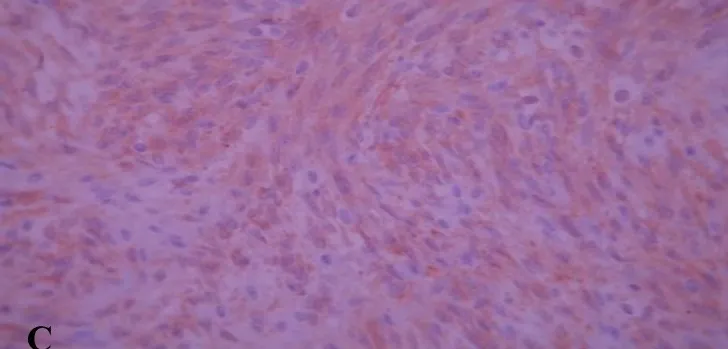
Positive reaction of tumor cells with SMA.
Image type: pathology (h&e)